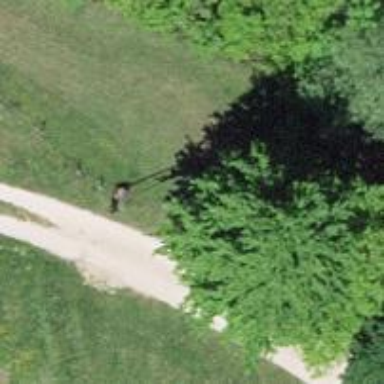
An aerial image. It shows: Grassy path.